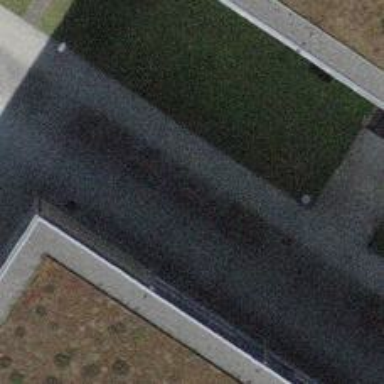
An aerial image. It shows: Bench for seating.